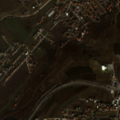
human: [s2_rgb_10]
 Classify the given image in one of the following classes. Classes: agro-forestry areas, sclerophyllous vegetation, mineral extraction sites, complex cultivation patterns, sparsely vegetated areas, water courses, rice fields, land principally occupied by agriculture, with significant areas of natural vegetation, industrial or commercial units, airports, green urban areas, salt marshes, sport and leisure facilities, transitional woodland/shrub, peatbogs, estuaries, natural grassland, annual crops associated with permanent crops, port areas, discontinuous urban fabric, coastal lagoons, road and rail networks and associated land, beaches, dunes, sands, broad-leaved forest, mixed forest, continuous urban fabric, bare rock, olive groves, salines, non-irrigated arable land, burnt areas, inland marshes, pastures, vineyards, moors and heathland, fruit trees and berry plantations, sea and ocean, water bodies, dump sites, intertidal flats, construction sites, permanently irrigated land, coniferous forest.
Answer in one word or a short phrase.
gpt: discontinuous urban fabric, industrial or commercial units, construction sites, non-irrigated arable land, complex cultivation patterns